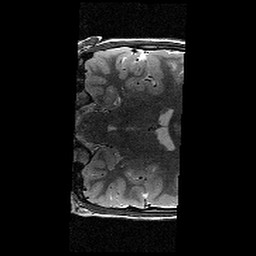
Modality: T2w
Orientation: coronal
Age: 12
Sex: female
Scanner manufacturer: siemens
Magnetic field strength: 3 T
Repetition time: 7.7 s
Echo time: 0.067 s